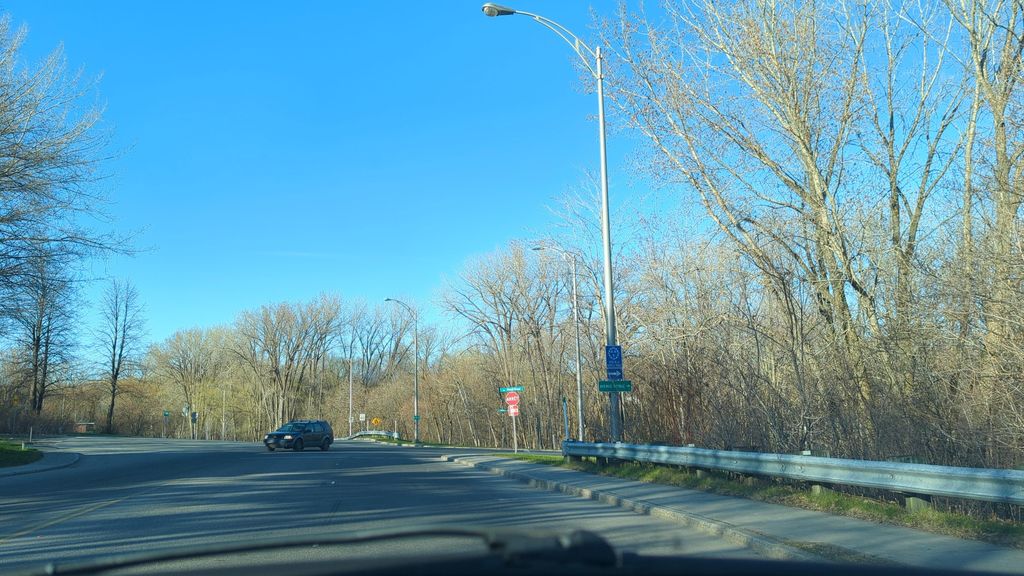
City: quebec_city